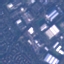
Land use / land cover: Industrial